Question: I have done a load test to my wcf was hosted service using visual studio 2010 load testing tool.after the test i got below result.
can u any one help me to interpret above result.I have search on the internet and i could not be found any helpful description.
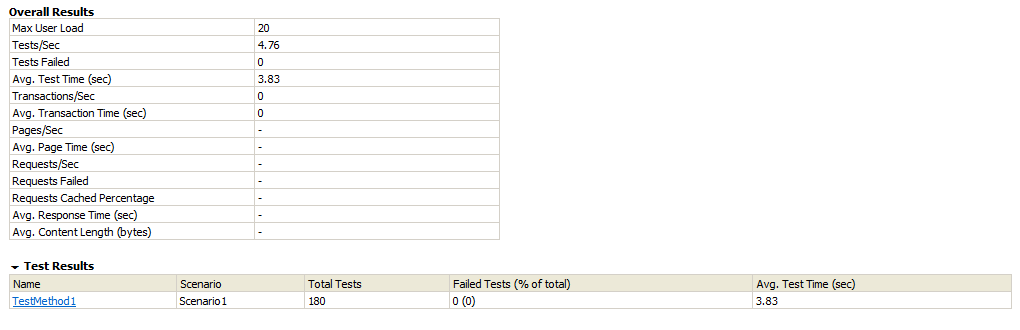
Answer: If you opem the <URL> in the 'Tables View' there is a column 'Test Time':
> Test Time: The average time to execute the test during the load test
run. The units are seconds.
So, the 'Avg. Test Time' is the average execution time of all tests.